Question: I decided to tryout android and I wanted to create a simple layout but the rendering is not quite what I expected. what could be wrong?
'''
<?xml version="1.0" encoding="utf-8"?>
<RelativeLayout xmlns:android="http://schemas.android.com/apk/res/android"
android:orientation="vertical"
android:layout_width="match_parent"
android:layout_height="match_parent"
android:background="@drawable/post_background">
<LinearLayout
android:orientation="horizontal"
android:layout_width="match_parent"
android:layout_height="wrap_content"
android:layout_alignParentBottom="true"
android:layout_alignParentLeft="true"
android:layout_alignParentStart="true"
android:id="@+id/linearLayout">
<EditText
android:layout_width="0dp"
android:layout_height="40dp"
android:layout_weight="80"
android:id="@+id/comment_box"
android:background="@drawable/post_inner"
android:layout_margin="5dp"
android:text="comment goes here" />
<TextView
android:layout_width="0dp"
android:layout_height="40dp"
android:layout_weight="20"
android:id="@+id/send"
android:background="@drawable/post_inner"
android:layout_margin="5dp"
android:text="SEND" />
</LinearLayout>
</RelativeLayout>
'''
the rendering looks like this
the TextView is not well alligned horizontally with the EditText.
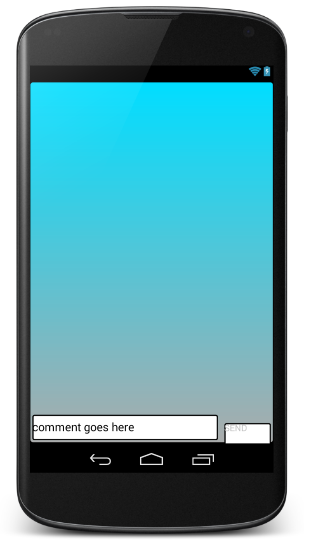
Answer: Change the height of the 'TextView' to
'''
android:layout_height="match_parent"
'''